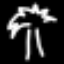
Label: palm tree